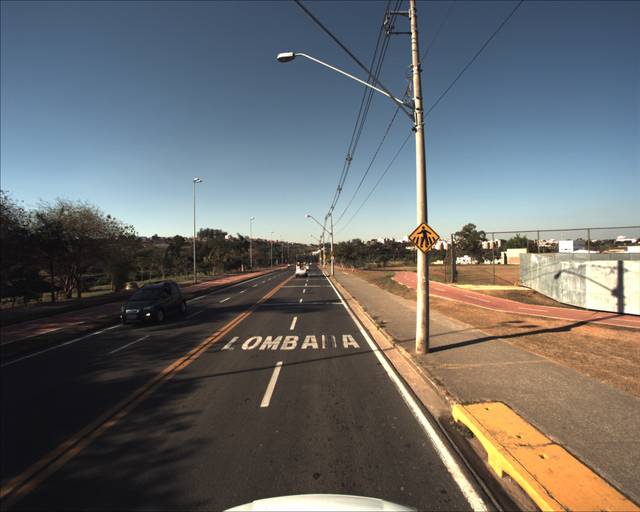
Region: Brazil
Coordinates: -23.468, -47.445